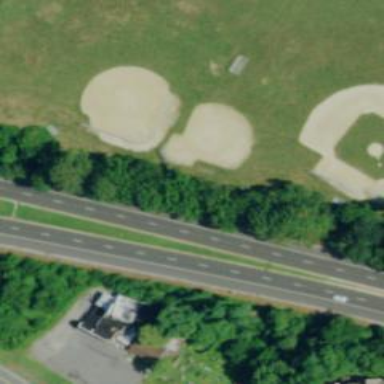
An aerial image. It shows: Baseball pitch for leisure and sports activities.